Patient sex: M
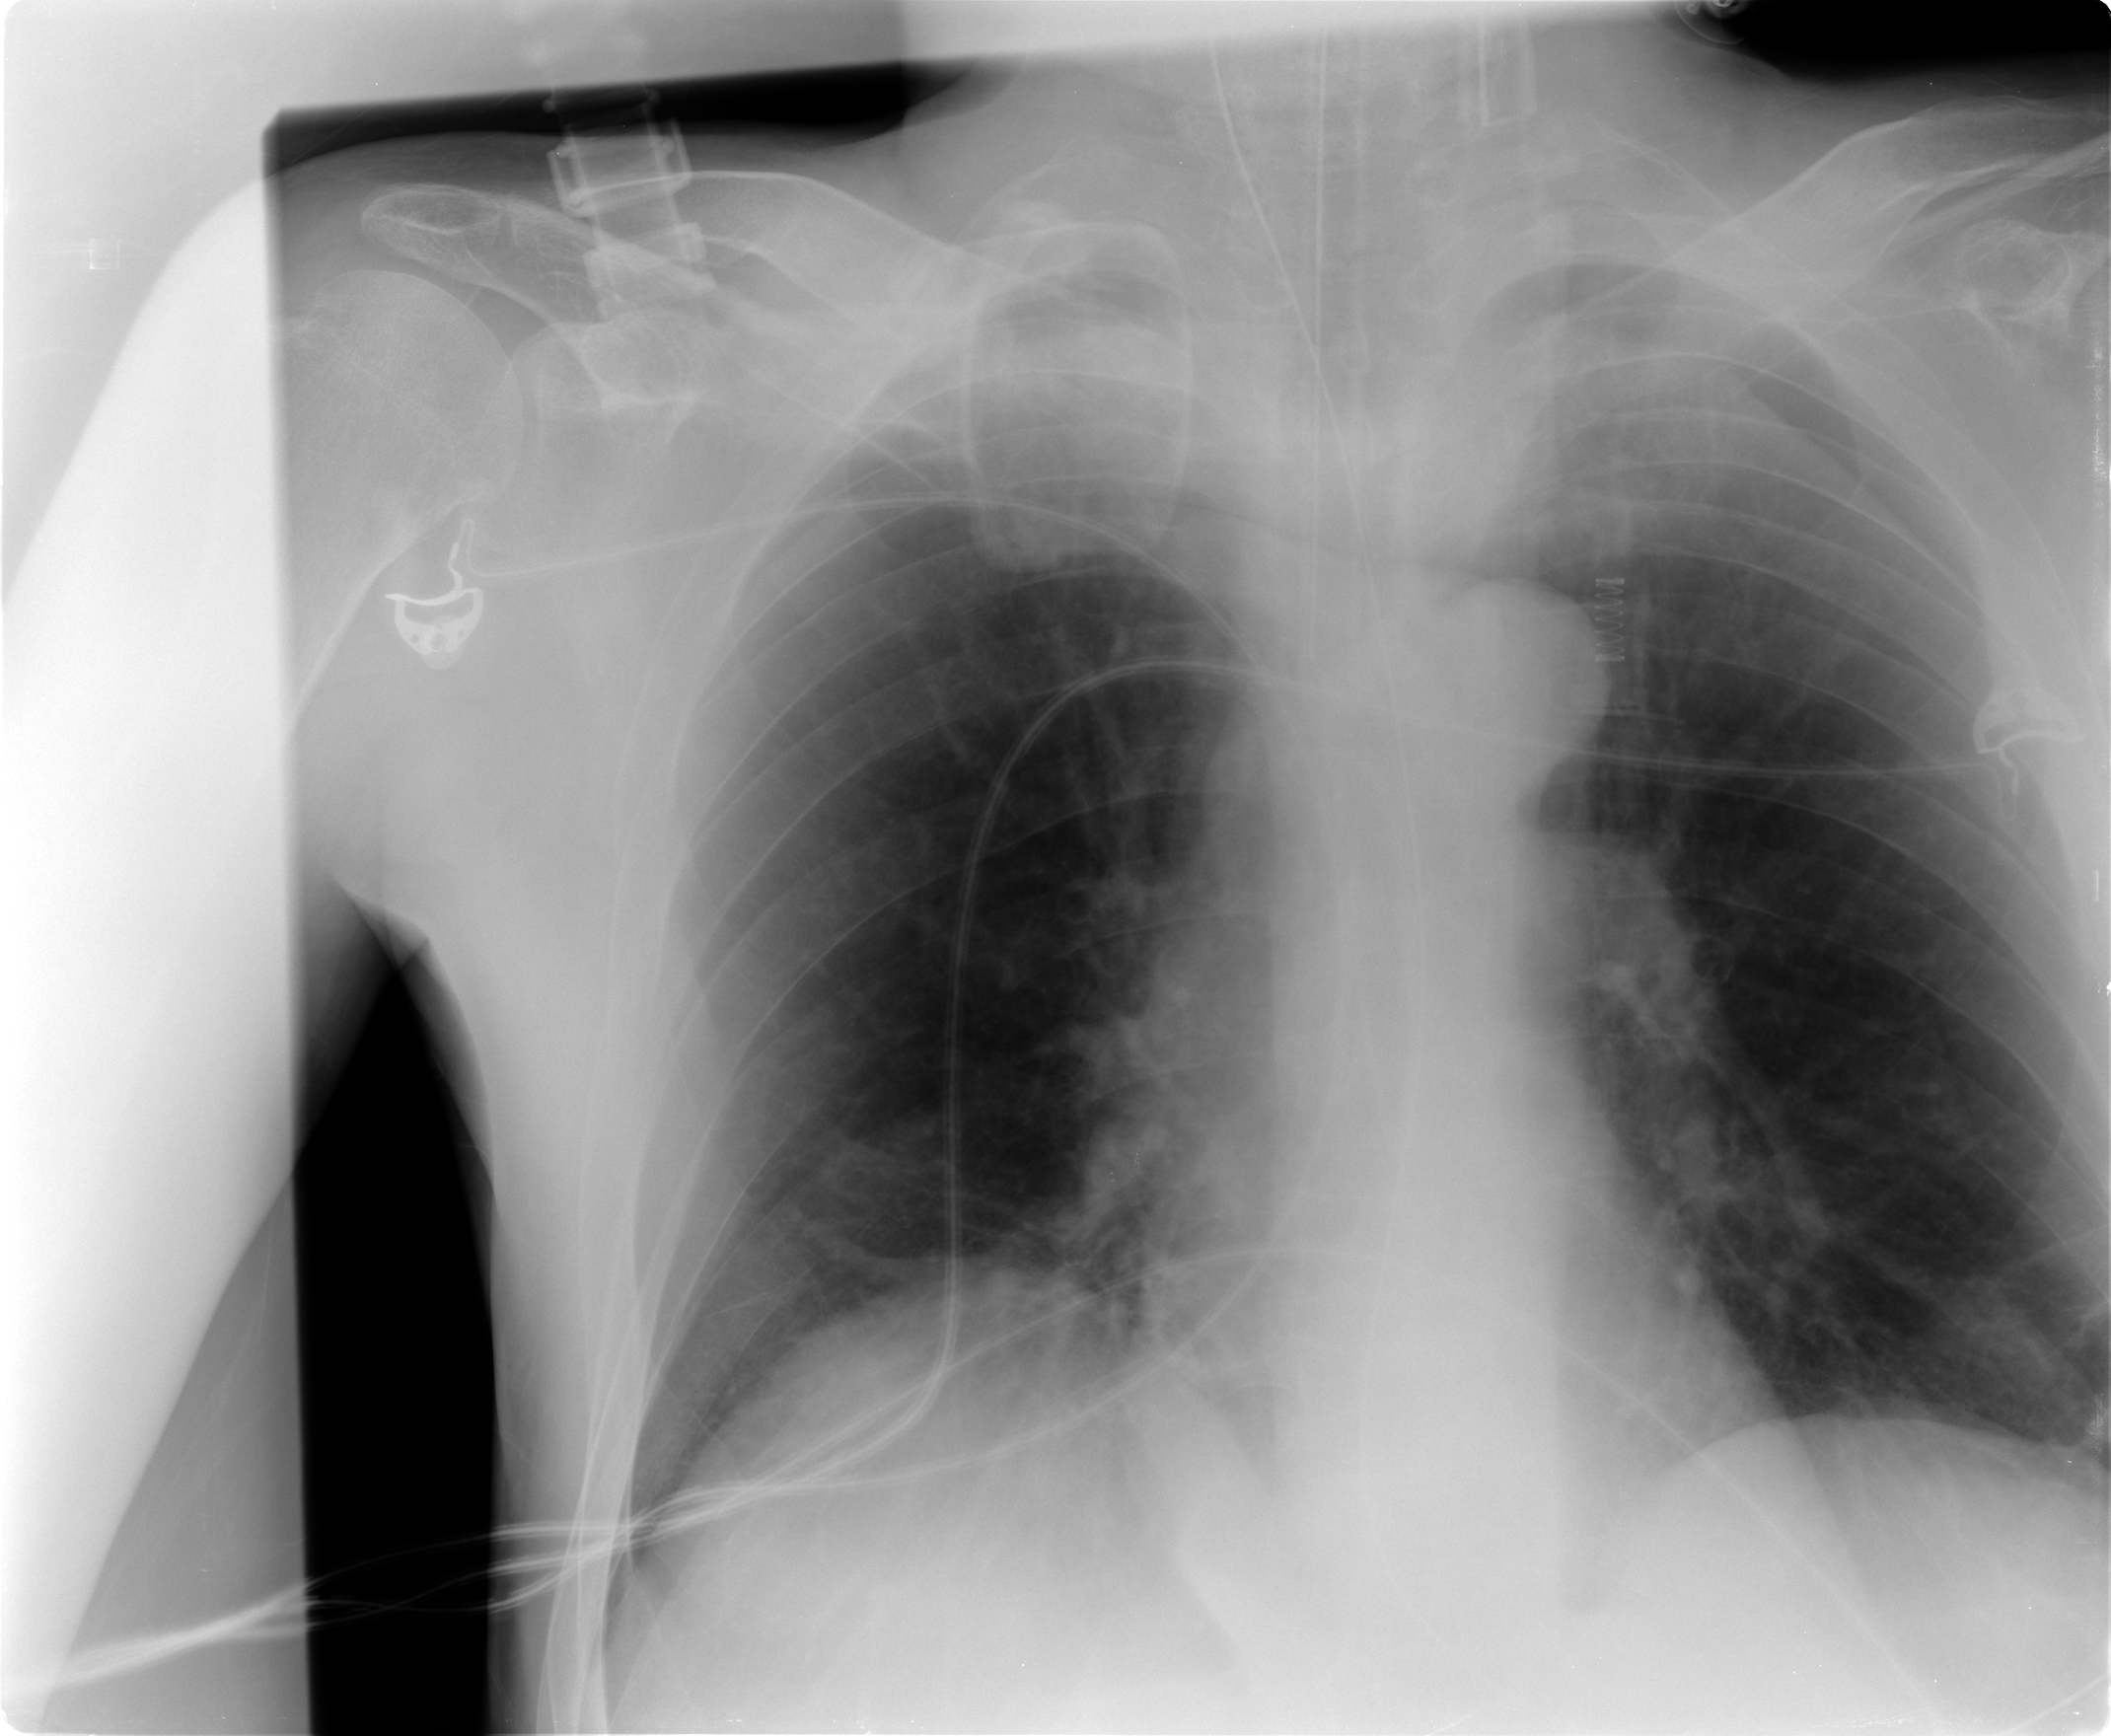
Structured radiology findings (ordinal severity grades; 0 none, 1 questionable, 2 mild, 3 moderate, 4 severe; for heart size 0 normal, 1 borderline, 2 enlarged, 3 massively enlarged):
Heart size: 0
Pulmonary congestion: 1
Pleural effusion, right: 0
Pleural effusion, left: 0
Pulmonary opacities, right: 0
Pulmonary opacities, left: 2
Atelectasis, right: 2
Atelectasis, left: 2